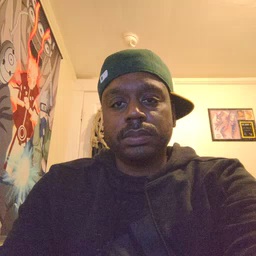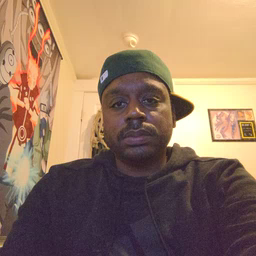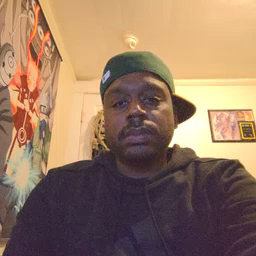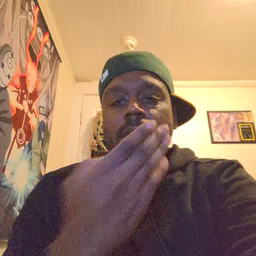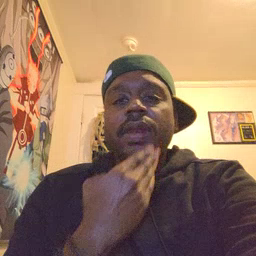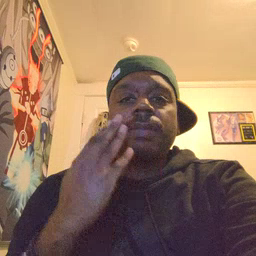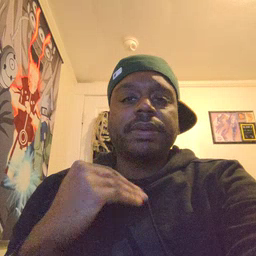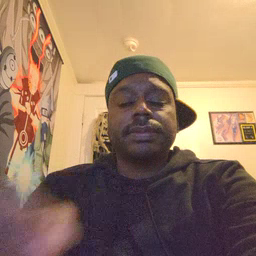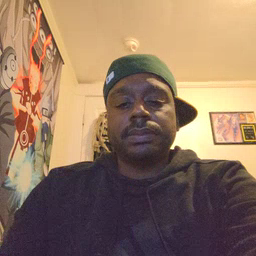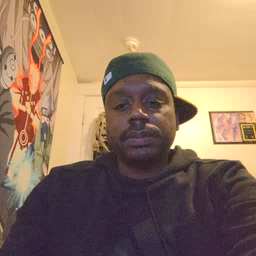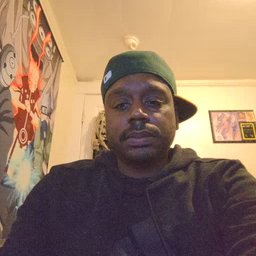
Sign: napkin